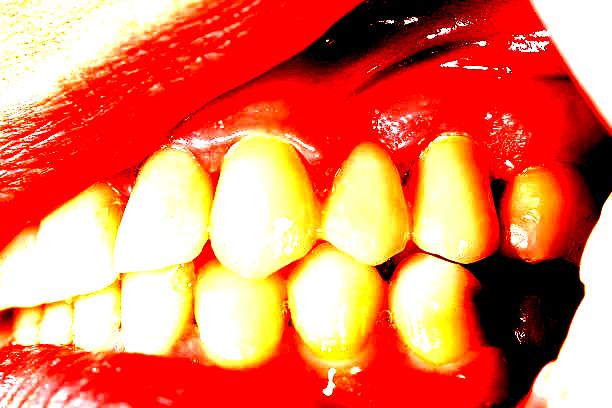
Condition: Gingivitis